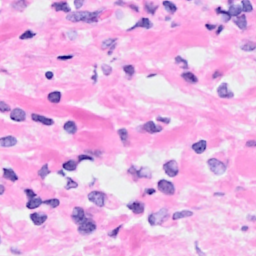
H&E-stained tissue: Breast